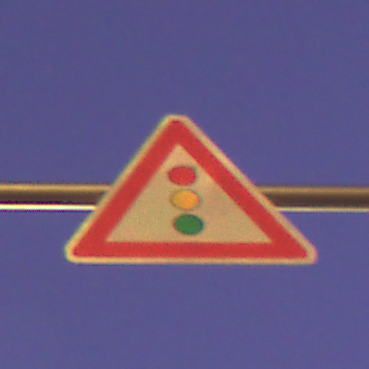
Verkehrszeichen: Lichtzeichenanlage
Umgebung: Outdoor, Urban
Tageszeit: Night
Wetter: Clear
Licht: Artificial
Jahreszeit: NotSpecified
Kontrast: HighContrast